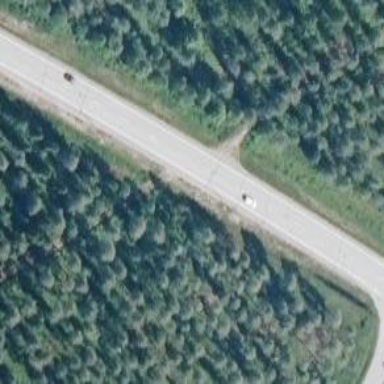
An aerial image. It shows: Asphalt road classified as trunk highway.